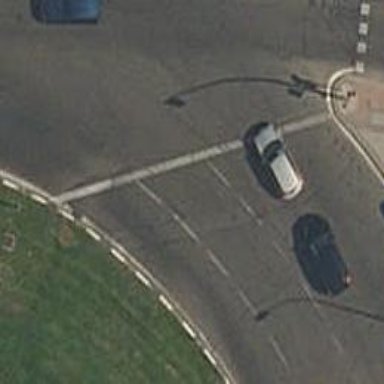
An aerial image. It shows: Road with traffic signals for signaling.